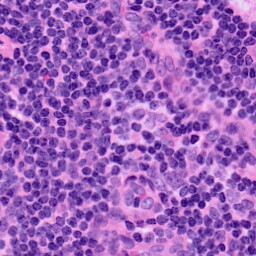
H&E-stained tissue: LymphNode